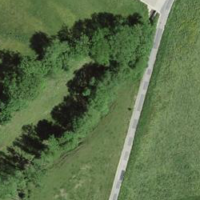
EUNIS habitat code: 52
Species observed at this site:
Prunus padus